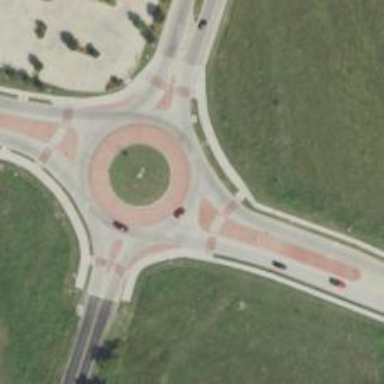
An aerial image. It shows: Tertiary road made of asphalt leading to roundabout junction.